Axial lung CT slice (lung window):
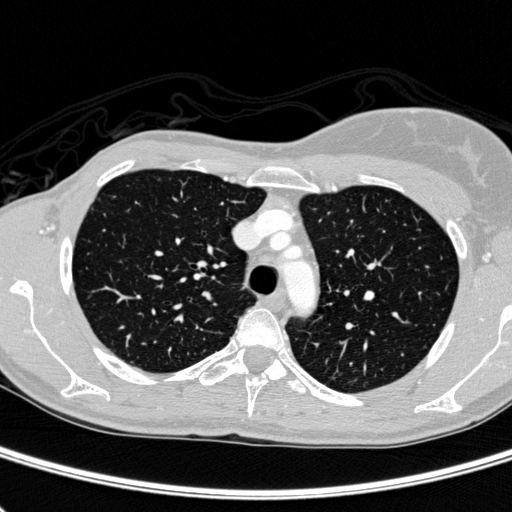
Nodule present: no